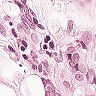
Metastatic tissue present: yes